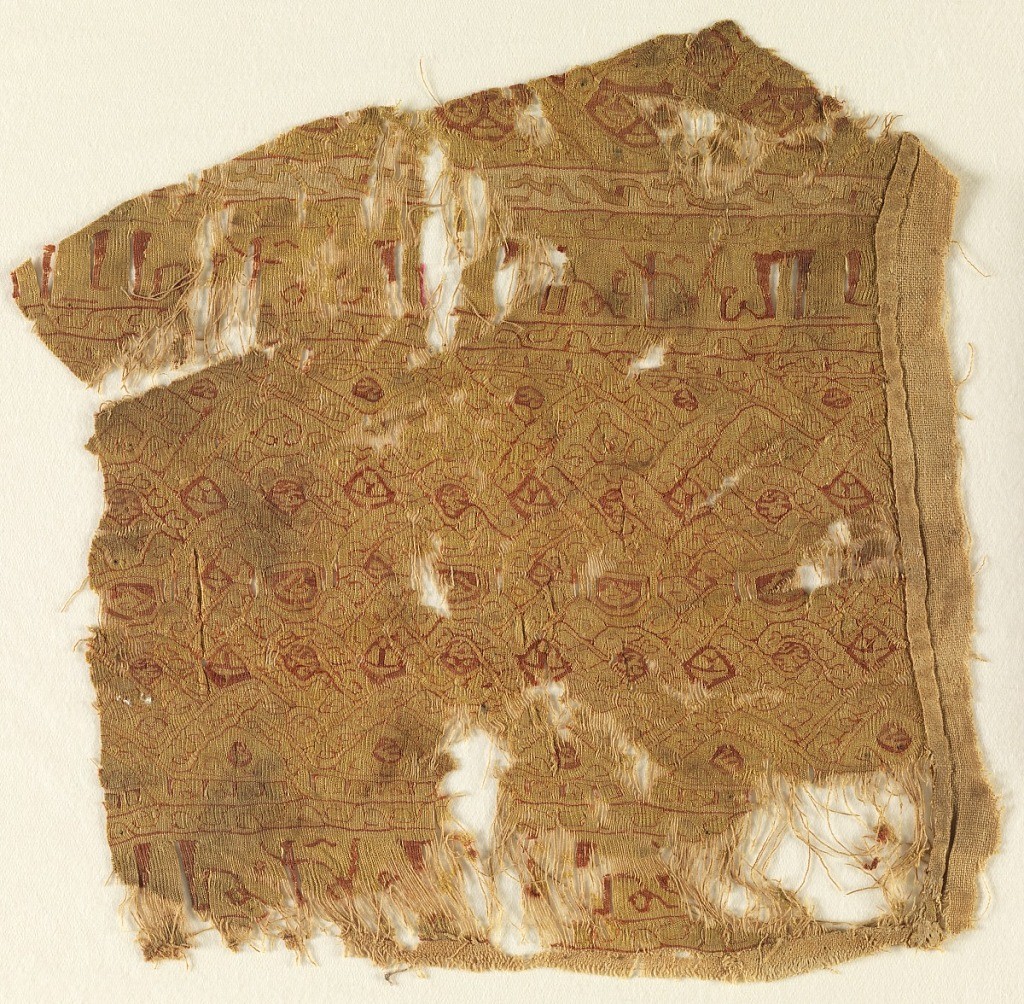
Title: Tiraz
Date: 10th–12th century
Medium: silk, linen Technique: slit tapestry
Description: Central section of interlacing strapwork with bands of writing at top and bottom.